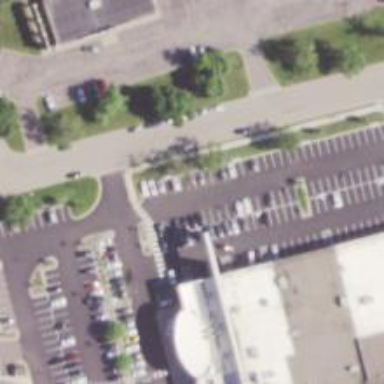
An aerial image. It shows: Building used as fitness center.